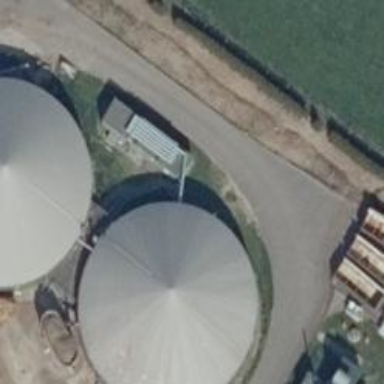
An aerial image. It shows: Storage tank that is man-made.